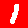
Digit: 1